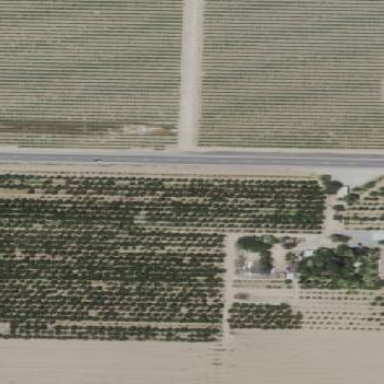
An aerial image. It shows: Orchard.